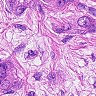
Metastatic tissue present: yes